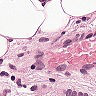
Metastatic tissue present: yes